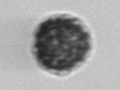
Label: Syracosphaera_pulchra